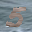
Label: 5